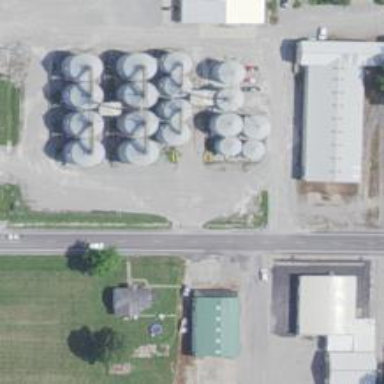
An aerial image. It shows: Silo.